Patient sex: F
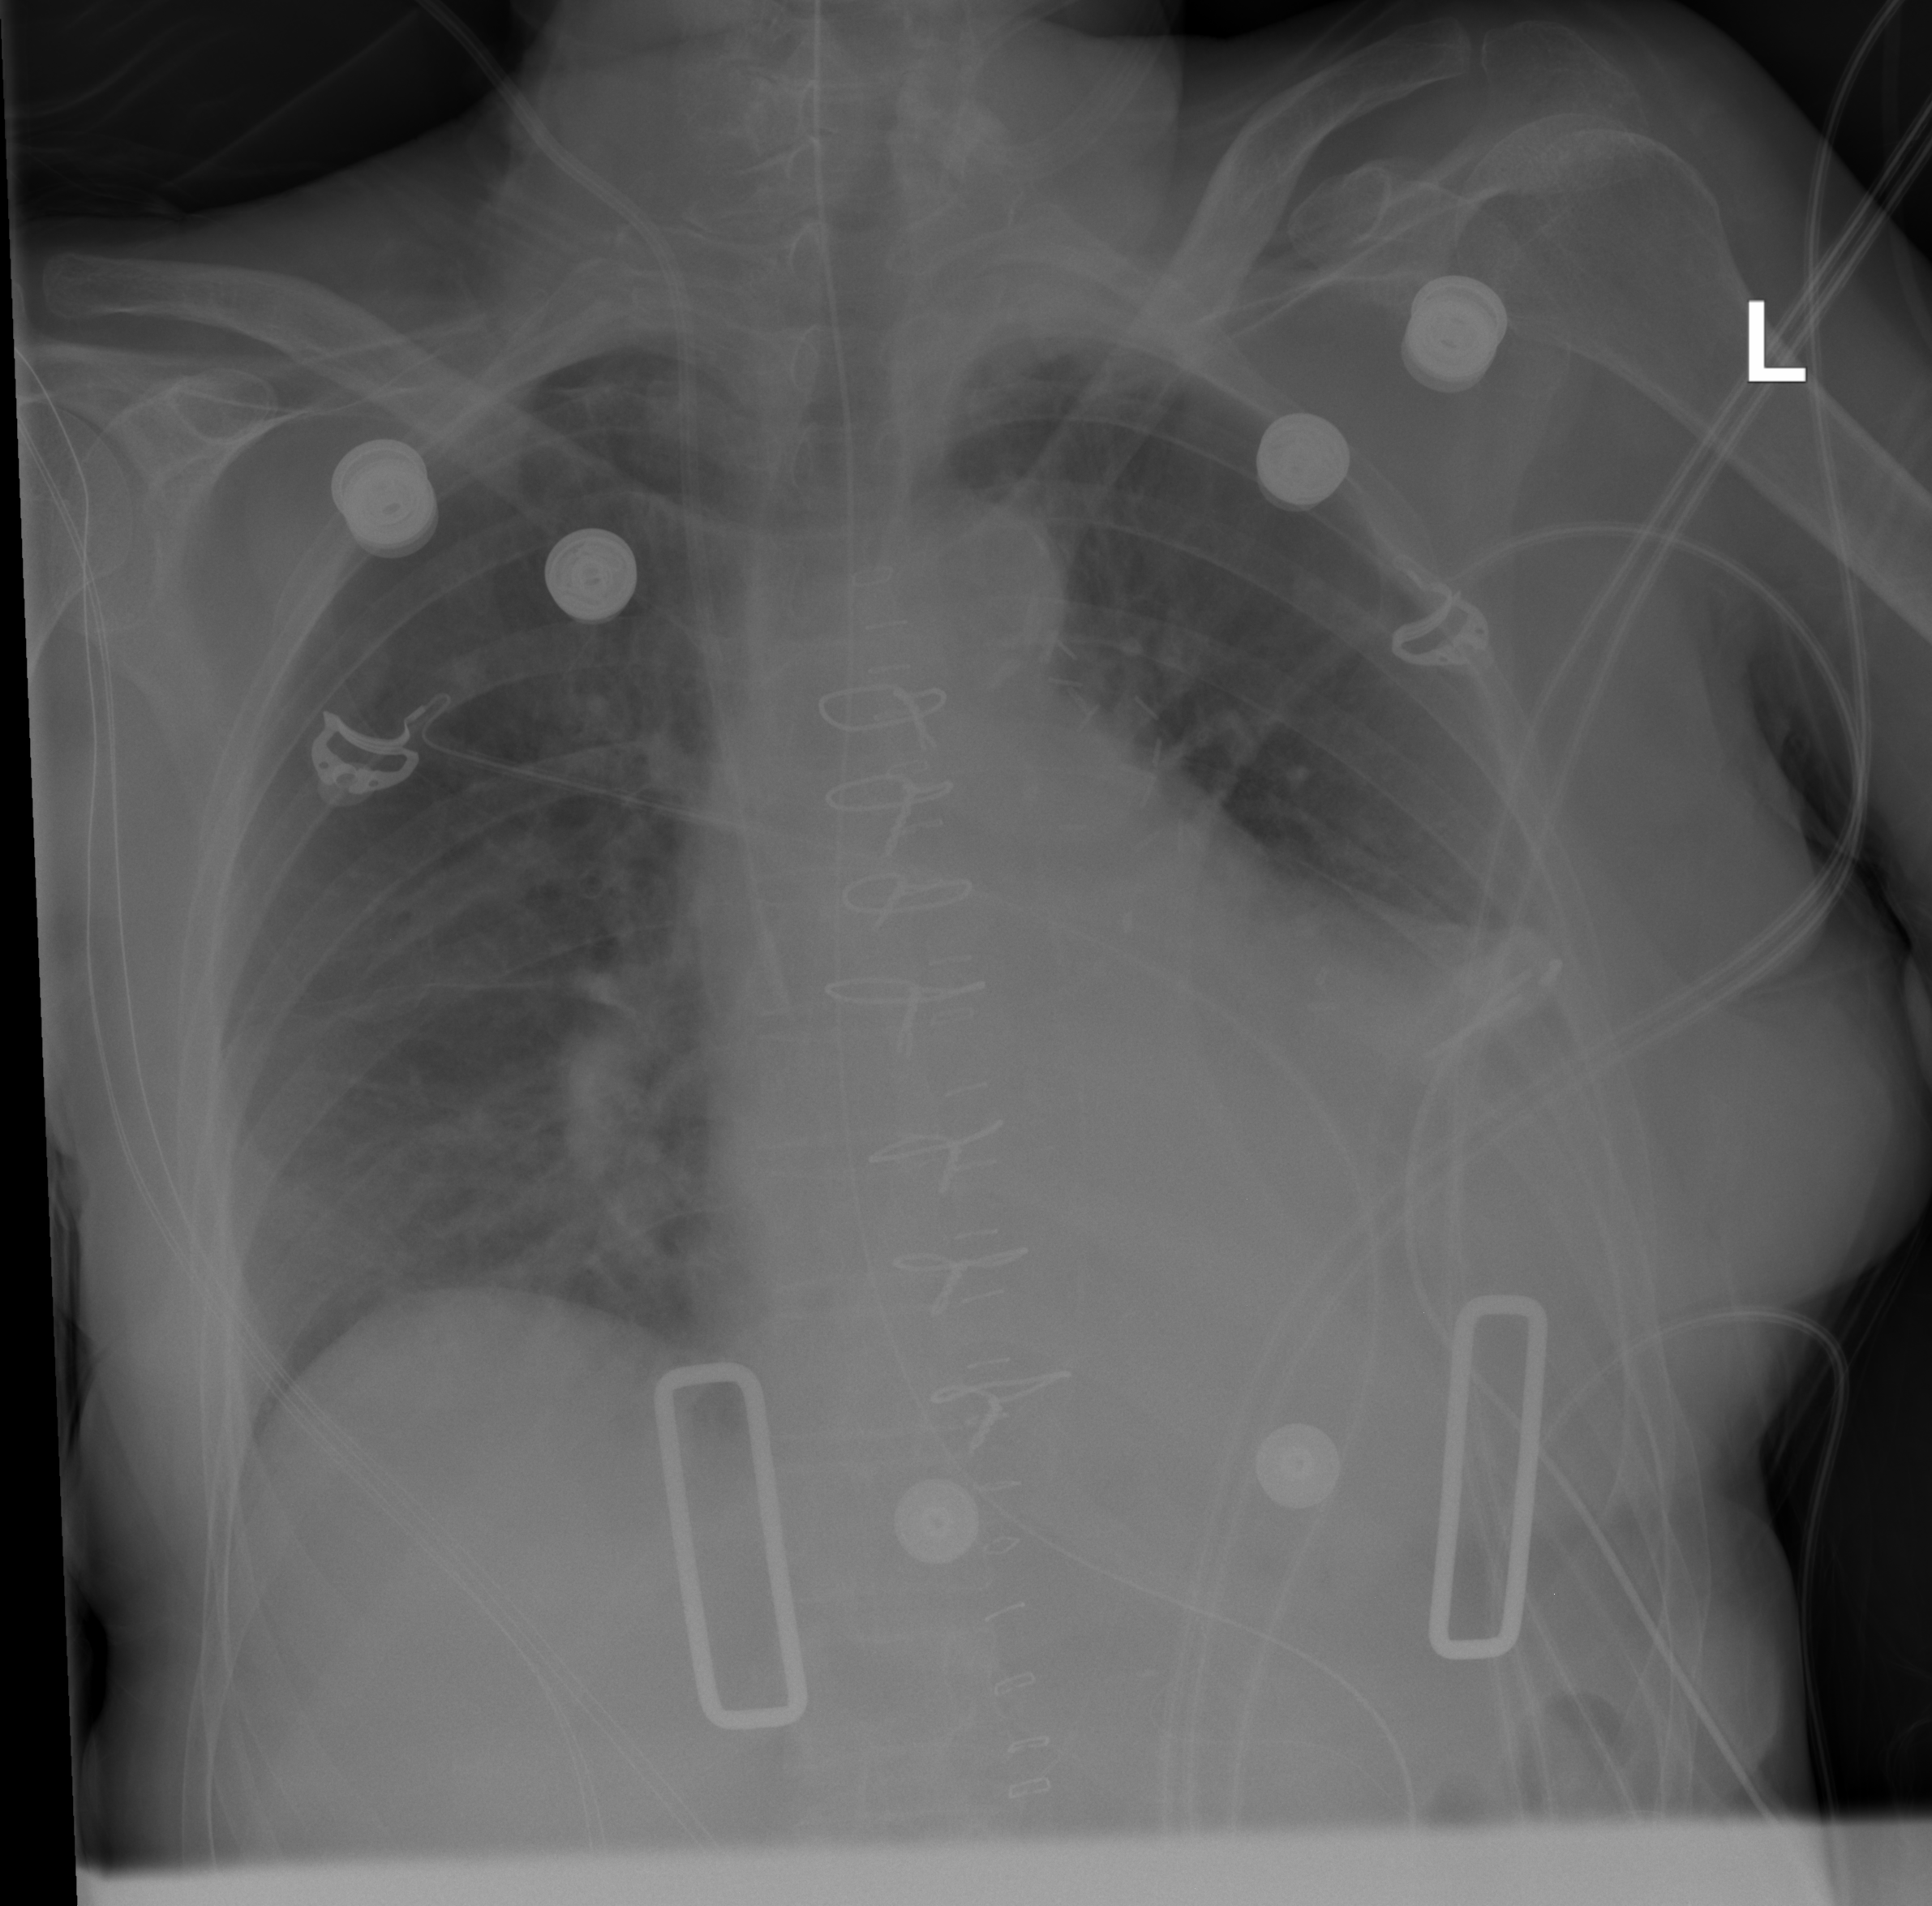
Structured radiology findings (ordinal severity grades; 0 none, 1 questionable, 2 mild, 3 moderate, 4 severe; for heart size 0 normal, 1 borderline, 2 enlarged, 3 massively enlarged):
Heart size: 2
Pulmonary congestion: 2
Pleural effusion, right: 0
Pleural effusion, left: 2
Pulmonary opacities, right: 0
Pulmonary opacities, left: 0
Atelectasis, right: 1
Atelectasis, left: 2